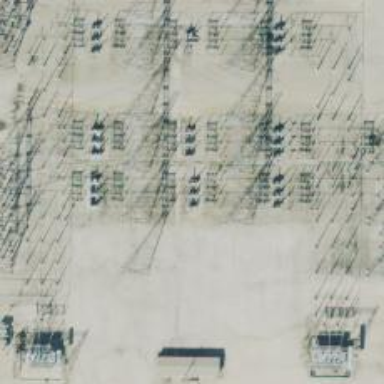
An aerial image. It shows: Switch for power supply.